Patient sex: F
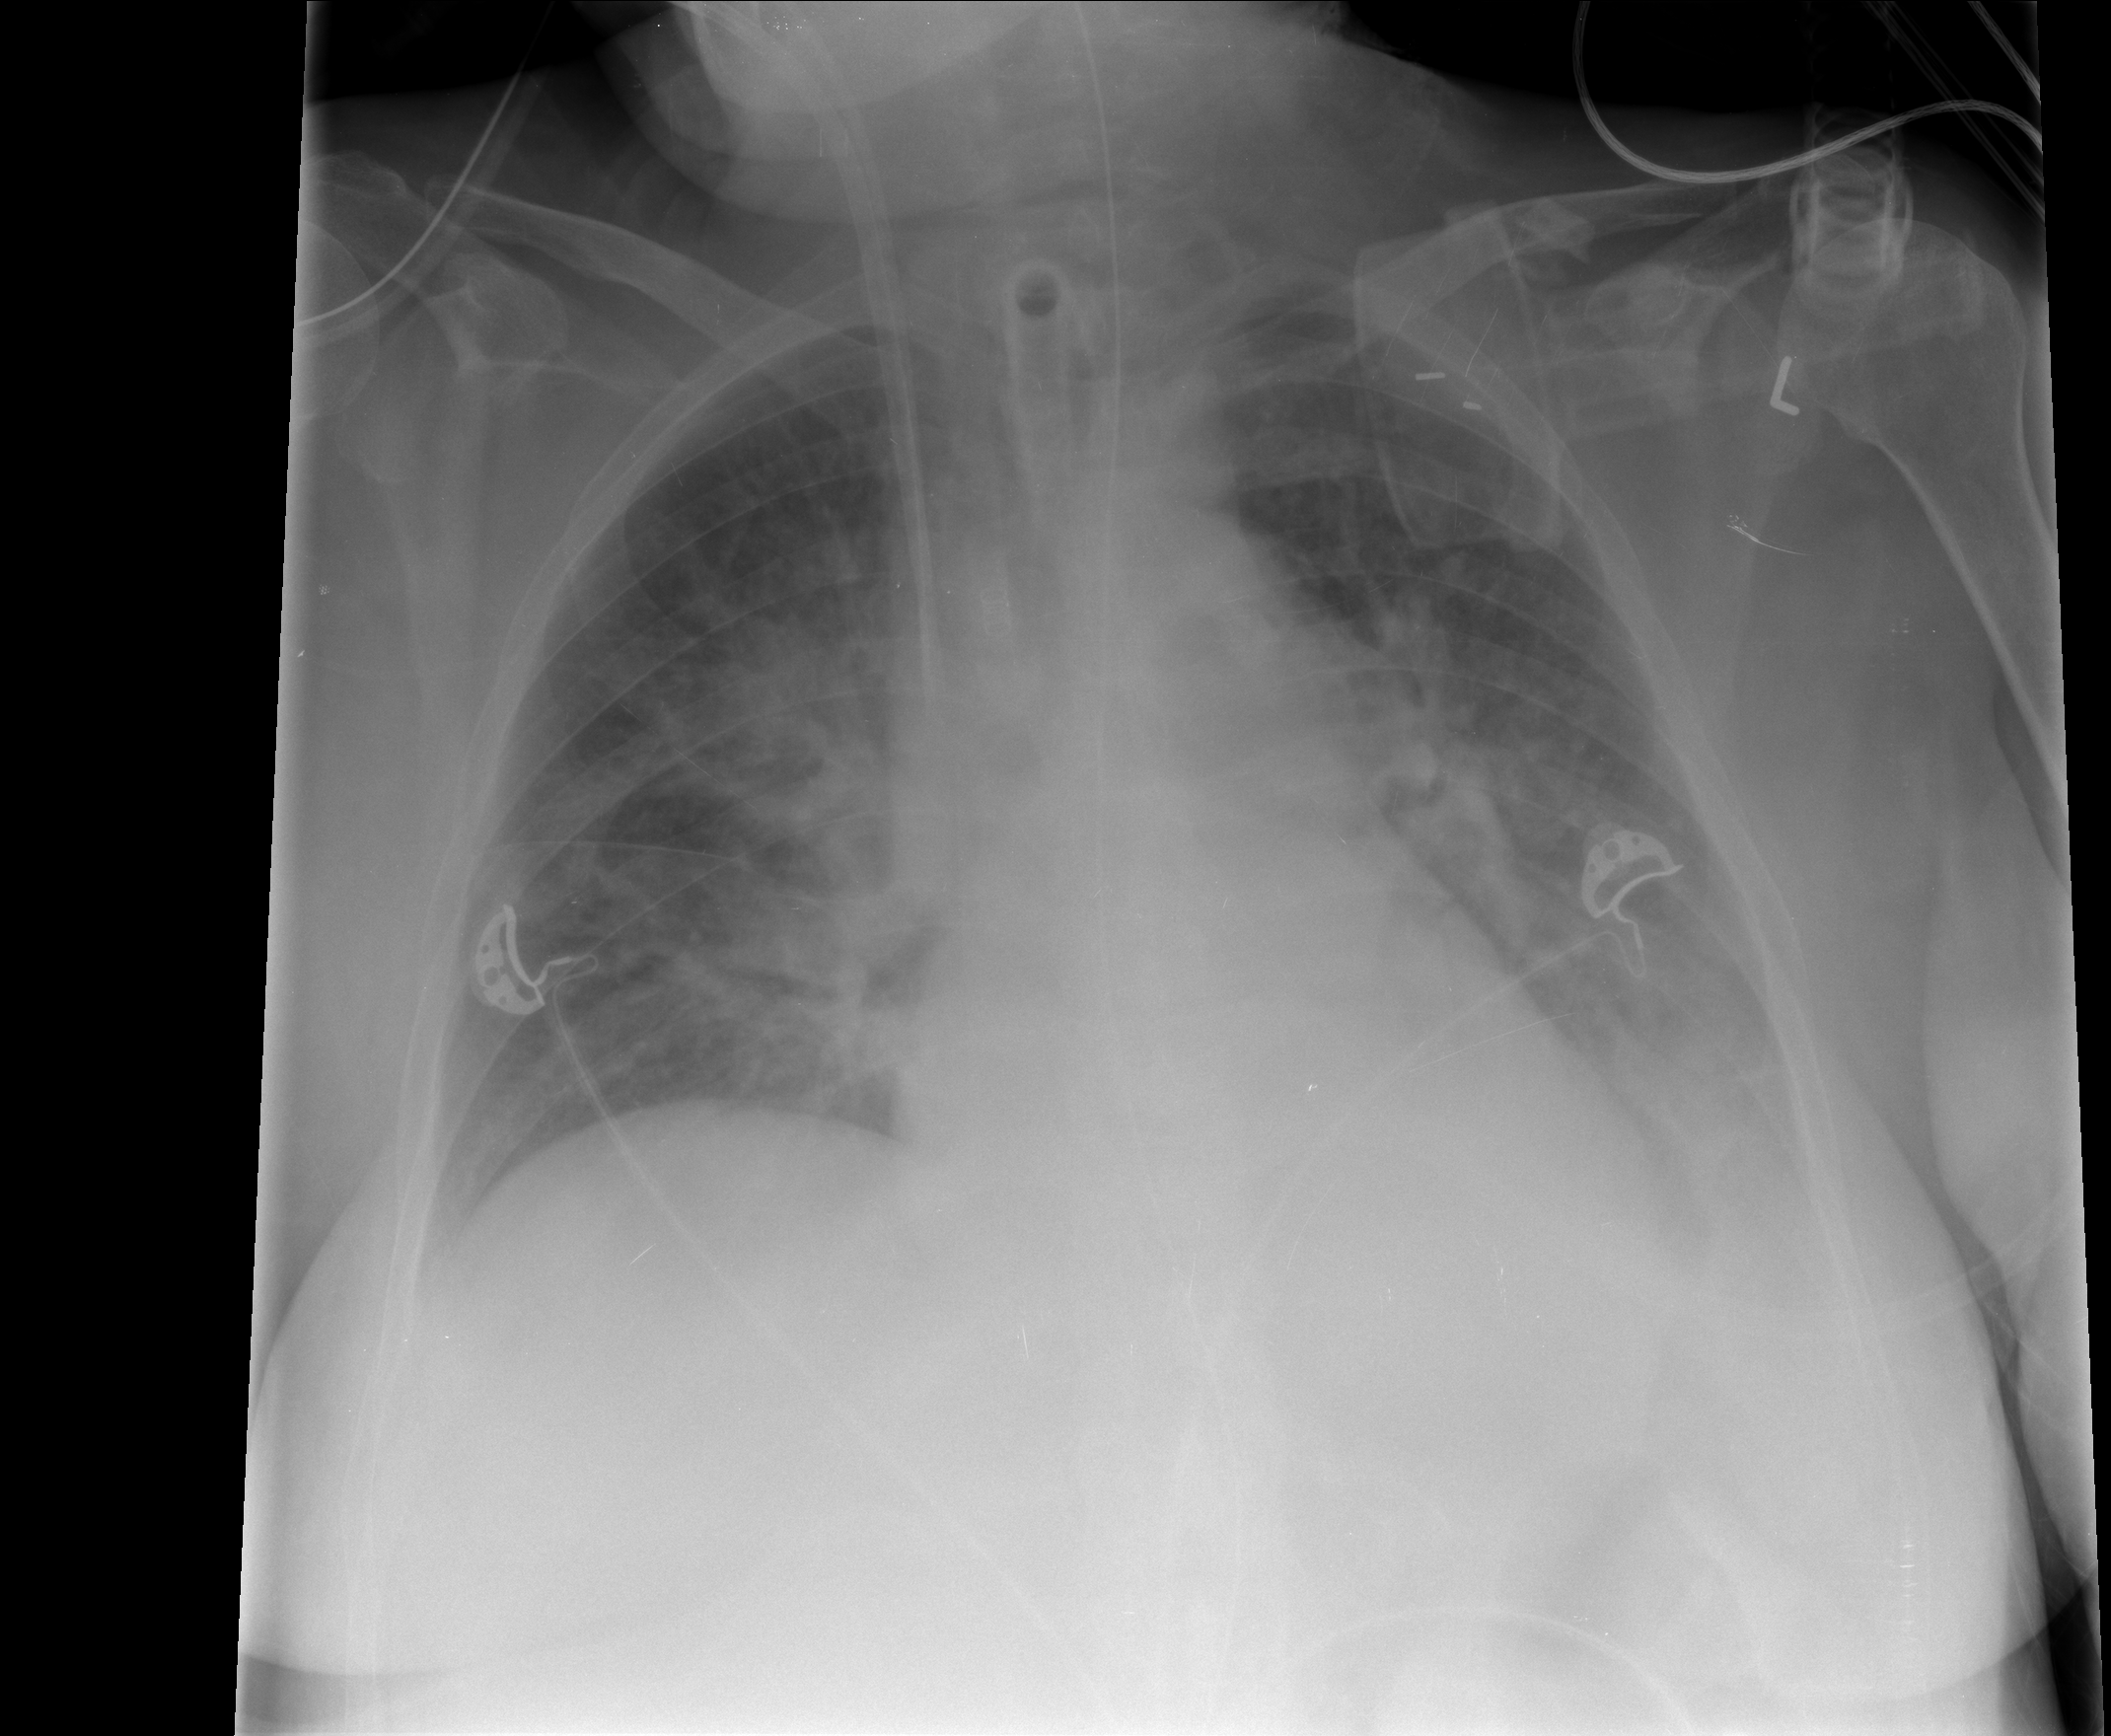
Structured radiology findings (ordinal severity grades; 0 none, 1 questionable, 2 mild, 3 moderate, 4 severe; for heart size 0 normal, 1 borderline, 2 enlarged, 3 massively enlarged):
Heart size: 2
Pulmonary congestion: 3
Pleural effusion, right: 1
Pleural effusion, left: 2
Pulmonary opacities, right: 3
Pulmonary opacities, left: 3
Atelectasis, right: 1
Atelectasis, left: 2